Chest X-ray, AP view. Patient: 44 years old, sex F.
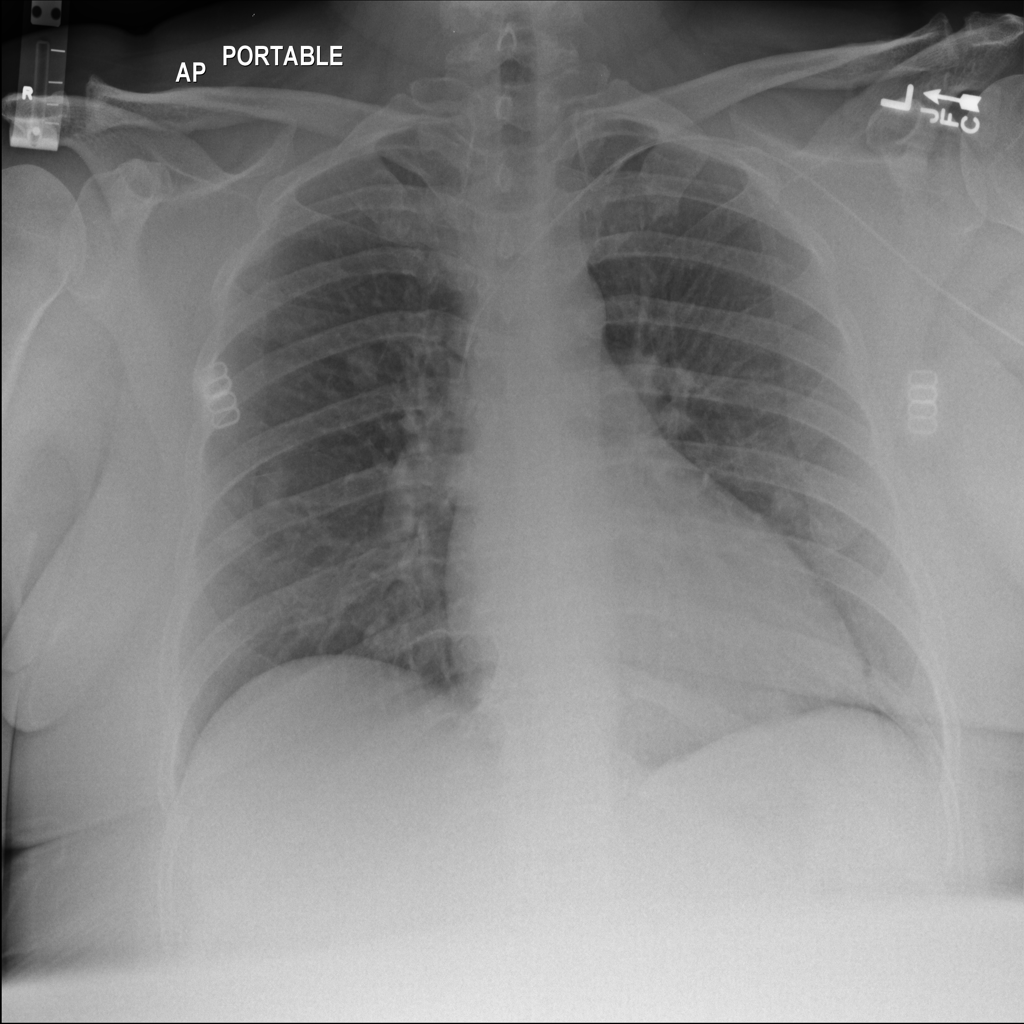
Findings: Nodule